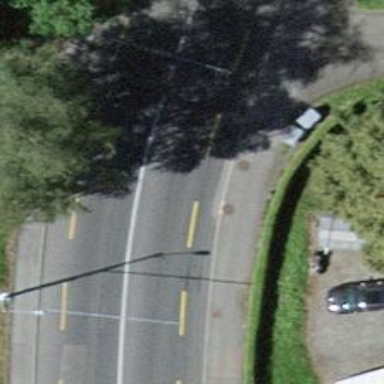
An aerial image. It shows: Secondary road with asphalt surface. It has cycle lane and trolley wires. Both sides of the road have separate sidewalks.